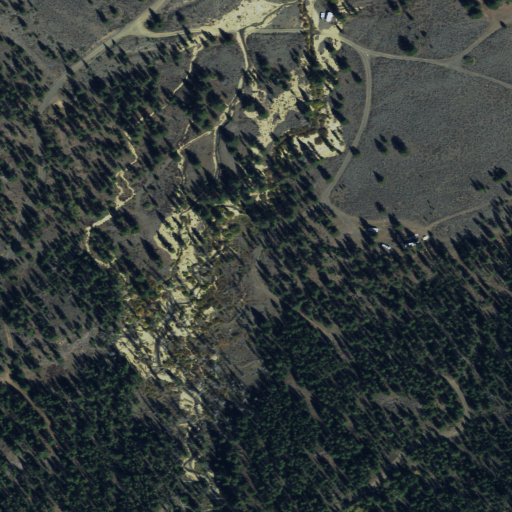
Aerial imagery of valley in Idaho named Miller Canyon containing evergreen forest, shrub, and grassland